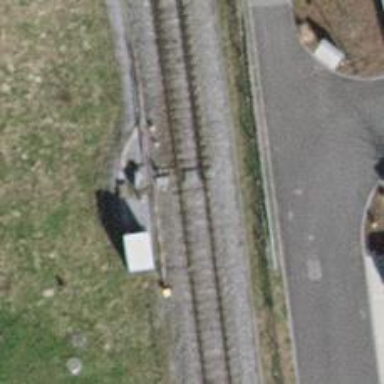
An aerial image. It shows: Railway switch.